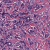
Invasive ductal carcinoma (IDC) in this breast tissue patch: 1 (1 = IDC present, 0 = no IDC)